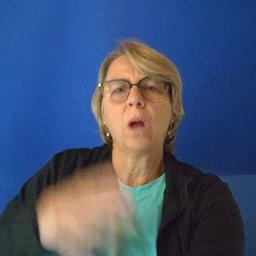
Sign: blow